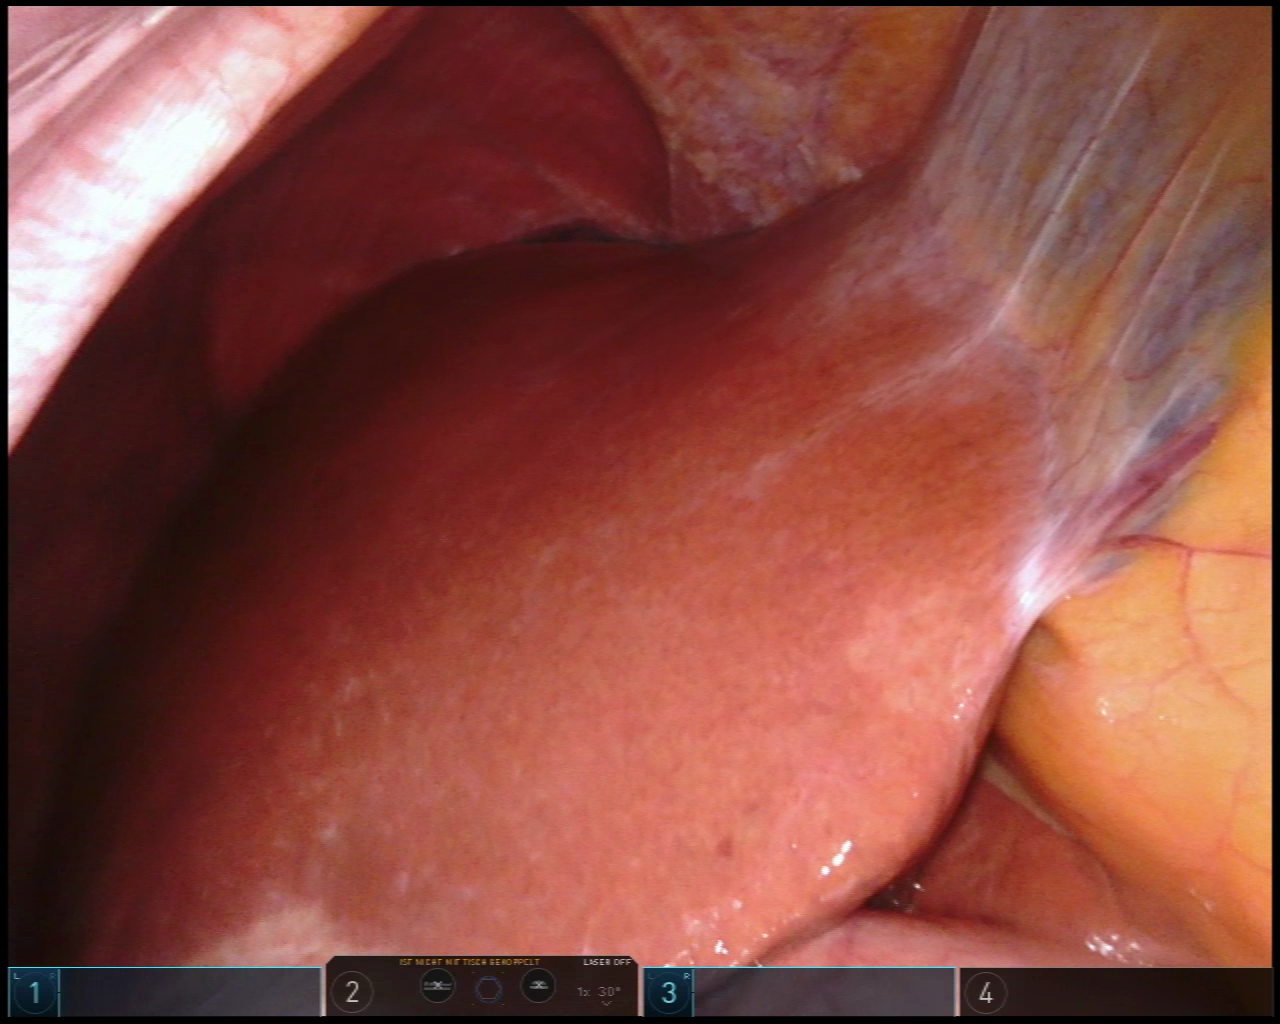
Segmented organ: liver
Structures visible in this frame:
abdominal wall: yes
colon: no
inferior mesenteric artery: no
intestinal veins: no
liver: yes
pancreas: no
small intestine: no
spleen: no
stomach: yes
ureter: no
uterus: no
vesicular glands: no